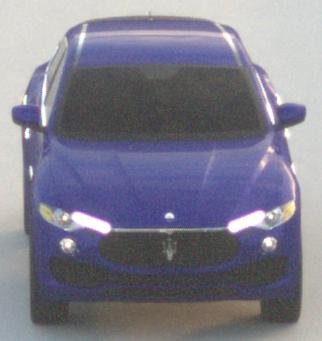
Make: Maserati
Model: Levante GT Hybrid
Detailed model: Levante
Model produced from: 2021/07
Model produced until: 2022/10
Doors: 4
Color: blue
Road condition: dry road
Daytime: sunrise or sunset
Contrast: low contrast